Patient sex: F
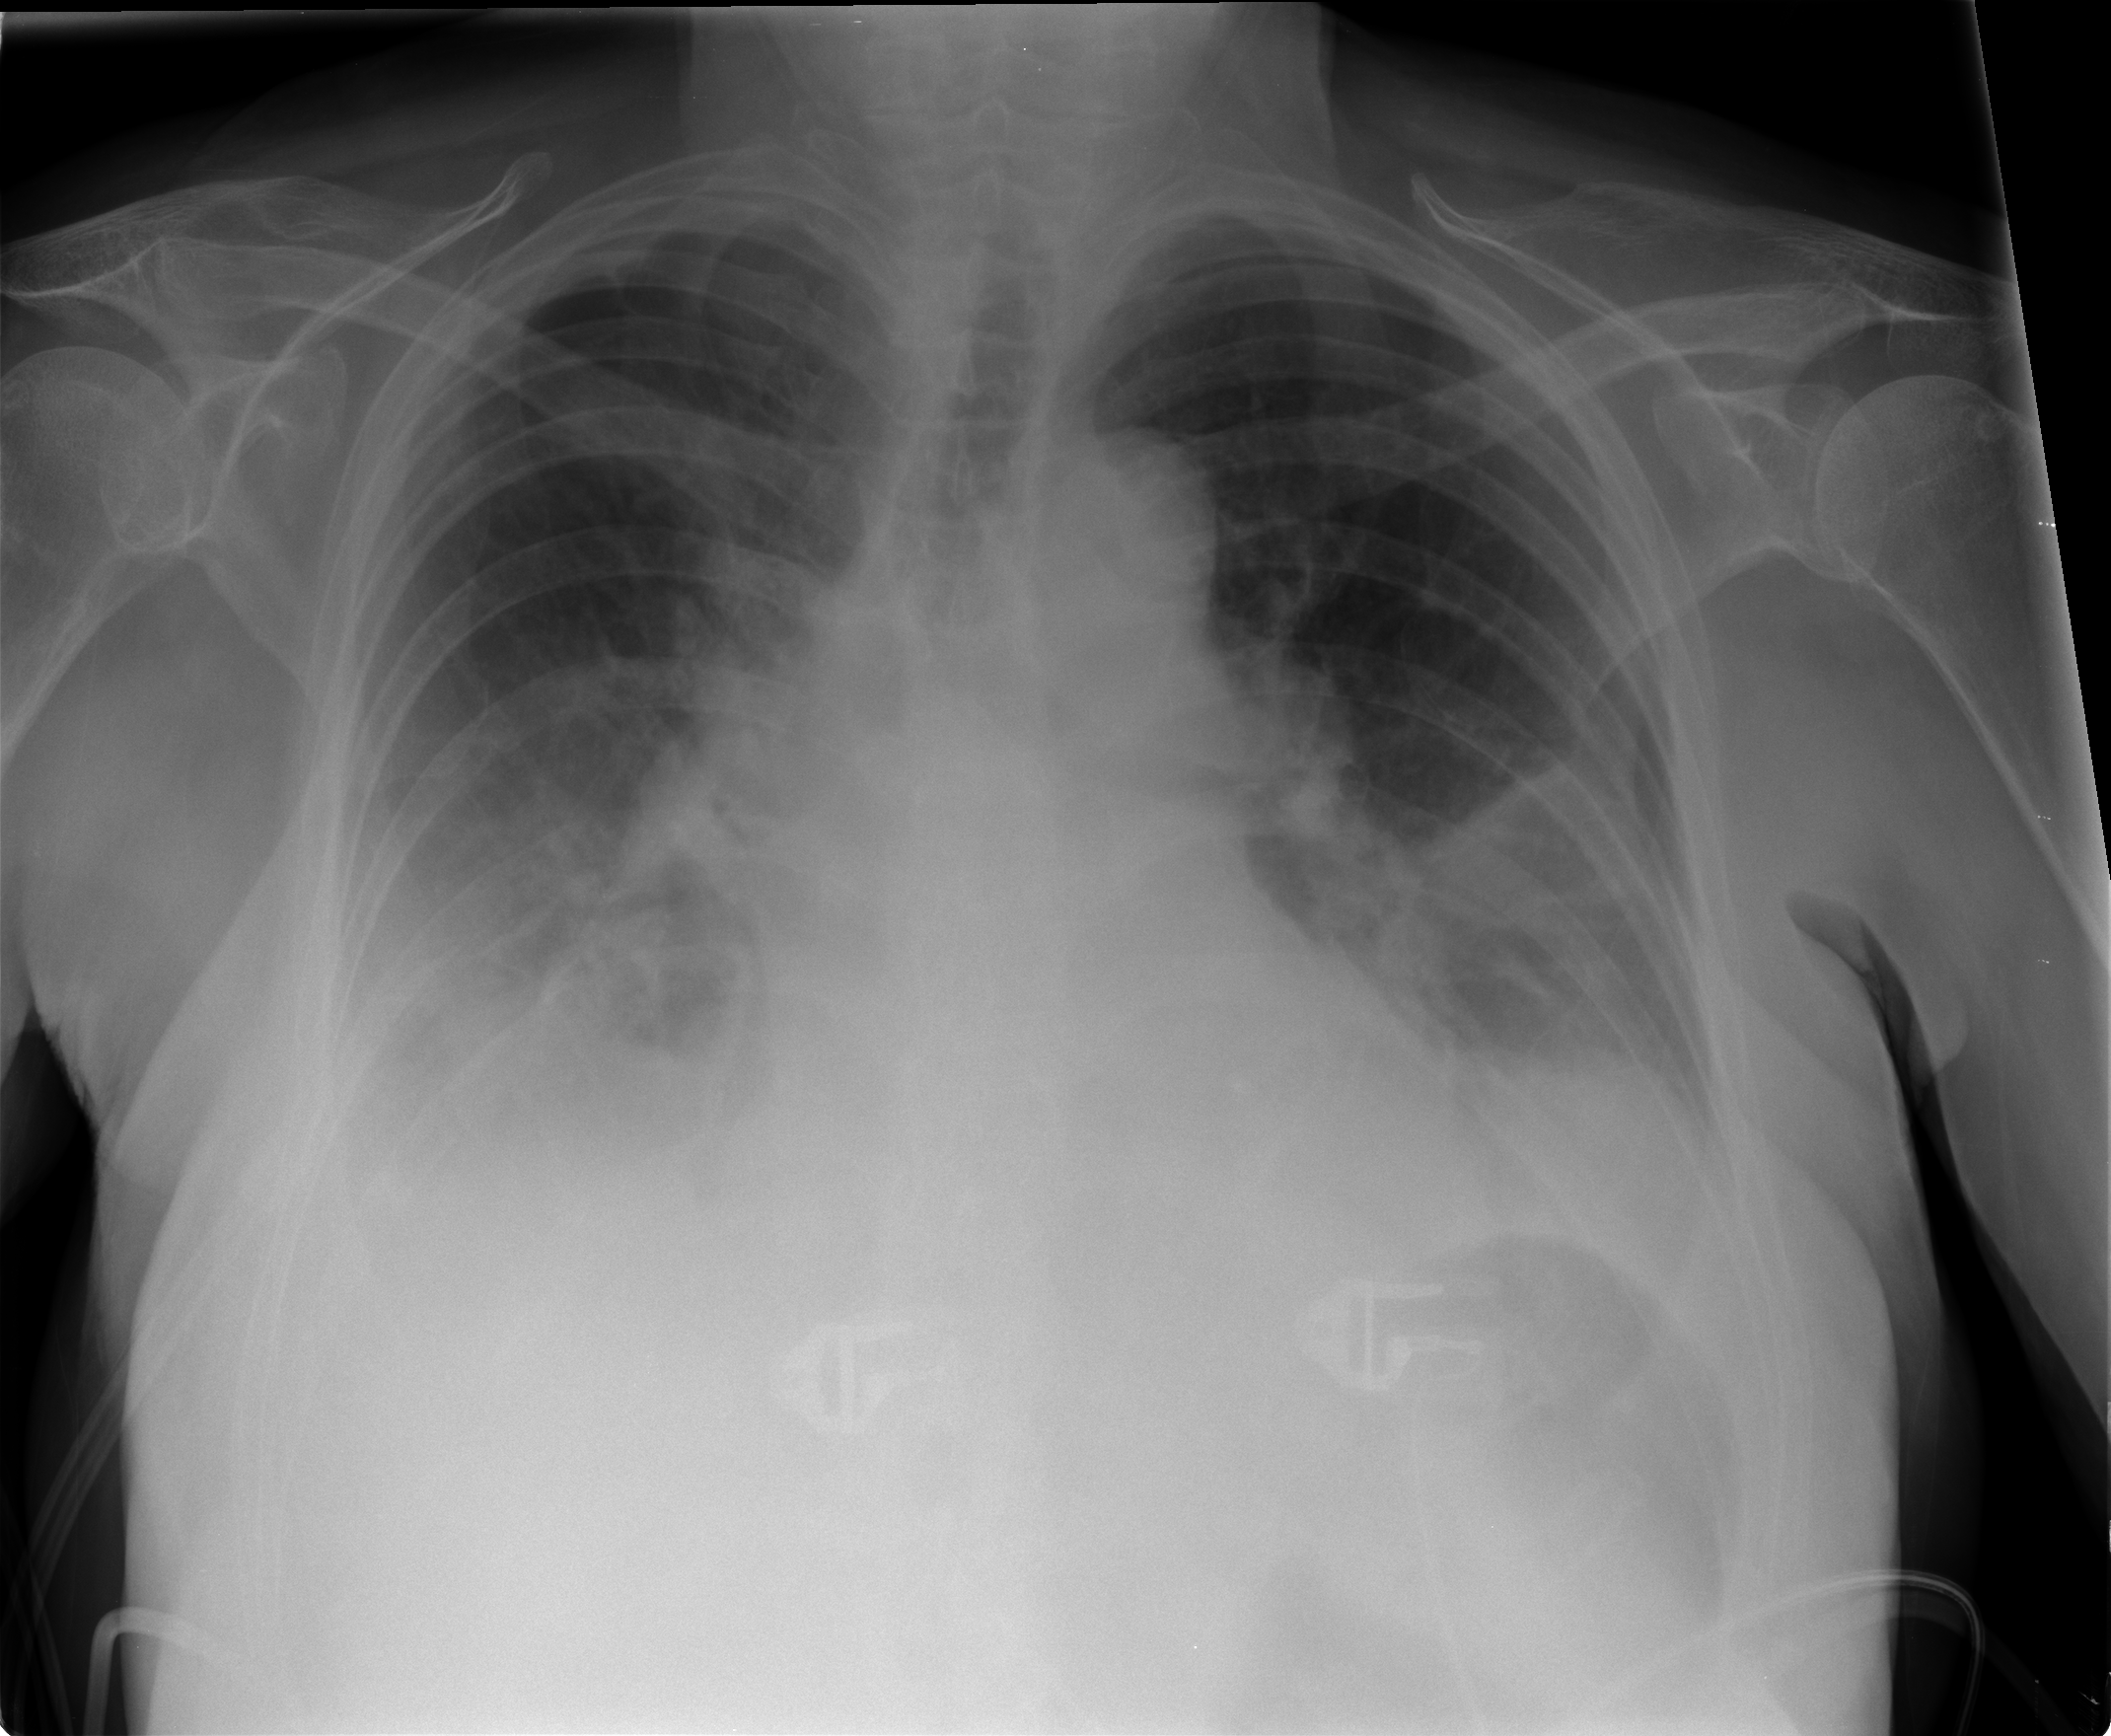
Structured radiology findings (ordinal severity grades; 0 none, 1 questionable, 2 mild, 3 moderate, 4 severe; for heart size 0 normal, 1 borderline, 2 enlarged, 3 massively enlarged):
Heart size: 2
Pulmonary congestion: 2
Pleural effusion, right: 2
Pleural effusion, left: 2
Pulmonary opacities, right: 0
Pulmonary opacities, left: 0
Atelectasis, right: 2
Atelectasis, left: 2